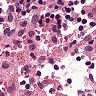
Metastatic tissue present: no